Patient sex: F
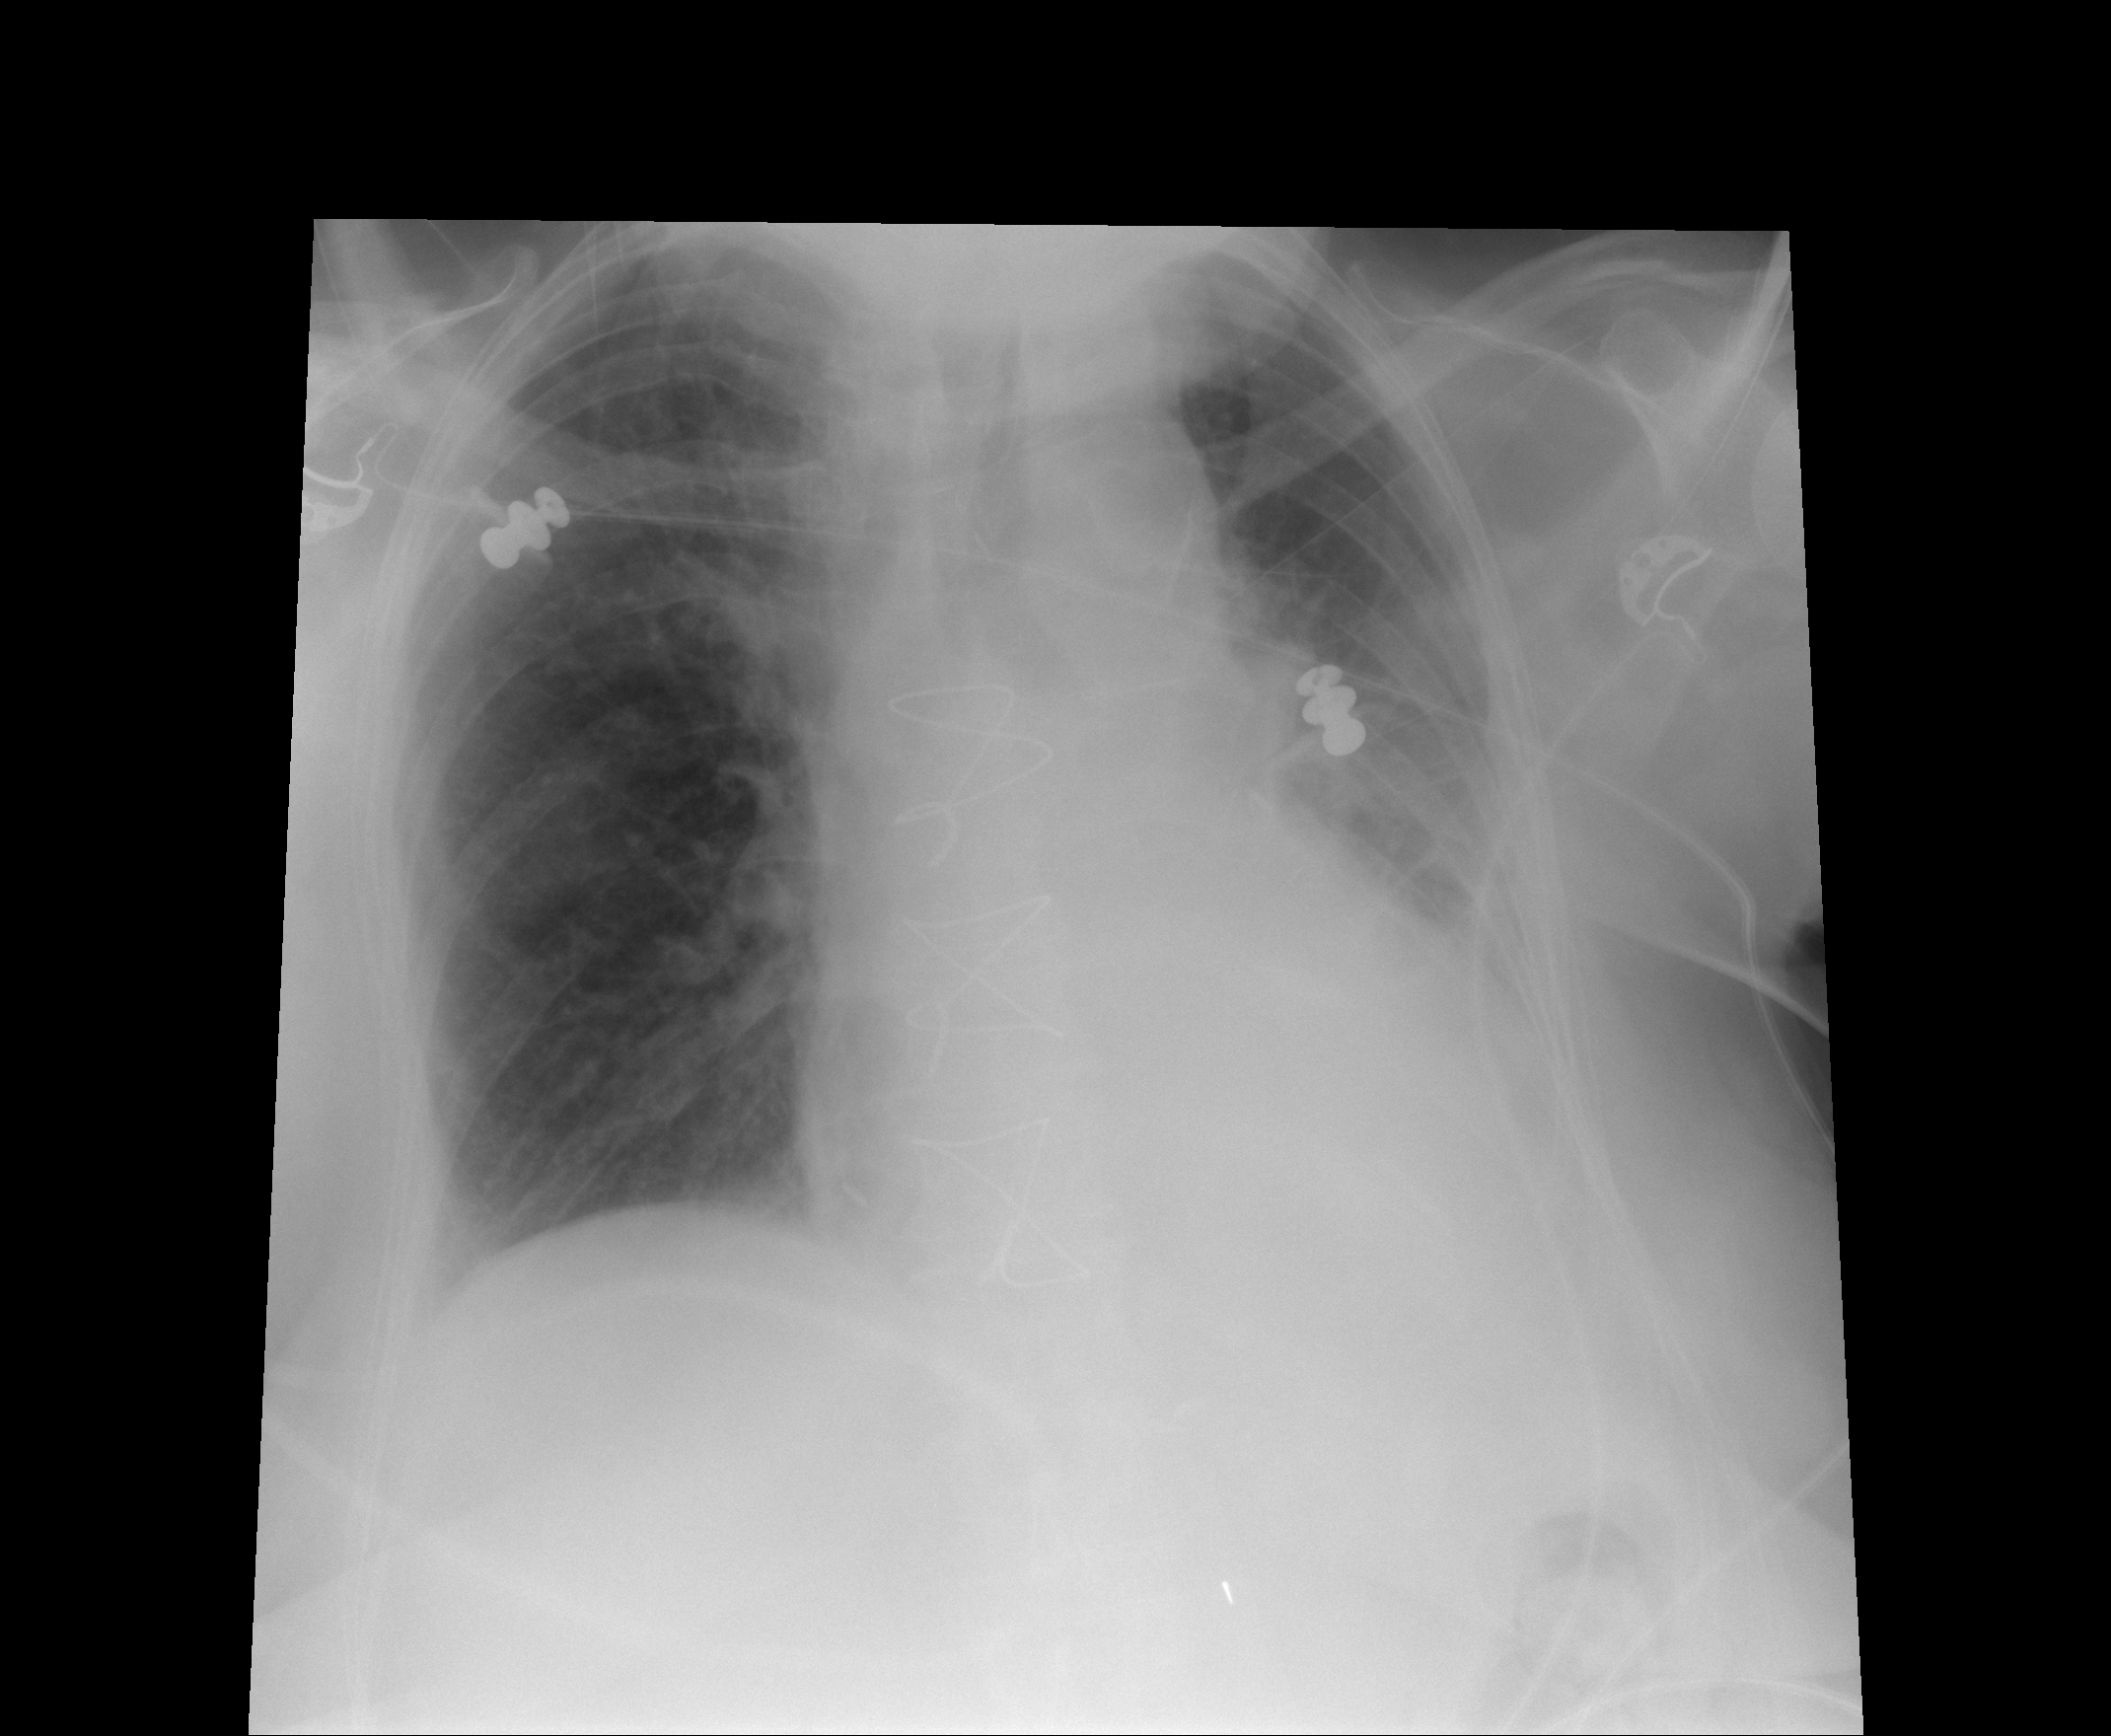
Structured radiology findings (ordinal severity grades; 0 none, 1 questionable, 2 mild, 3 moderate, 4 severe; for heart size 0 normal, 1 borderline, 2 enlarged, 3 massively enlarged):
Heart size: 2
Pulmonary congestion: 2
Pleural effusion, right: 0
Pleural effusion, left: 2
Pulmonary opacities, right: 2
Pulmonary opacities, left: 2
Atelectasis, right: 2
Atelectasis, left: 2